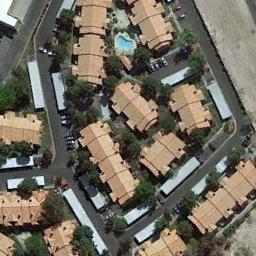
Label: medium_residential